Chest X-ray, AP view. Patient: 46 years old, sex M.
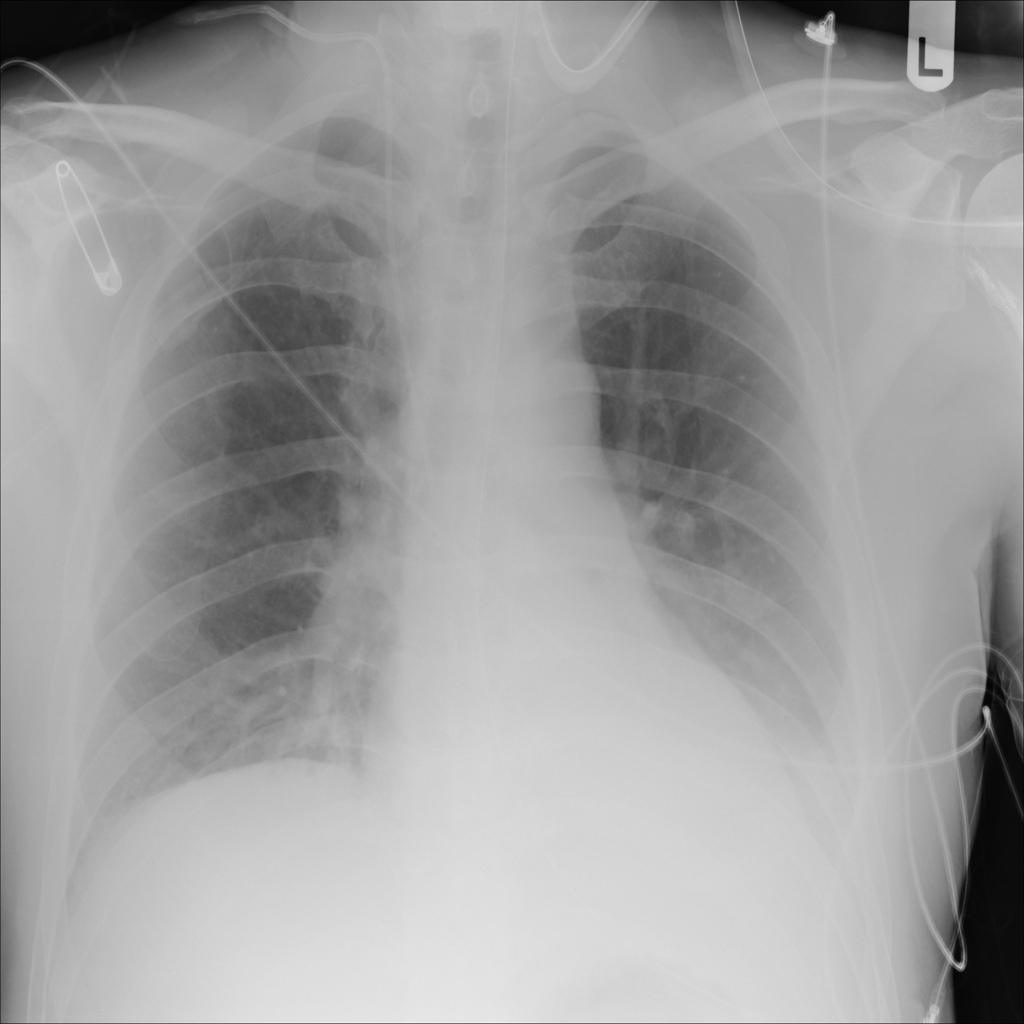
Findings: No Finding